Question:
I've tried a variety of the 'layoutMargins' code bits and it still doesn't seem to have any effect to fix this weirdness.
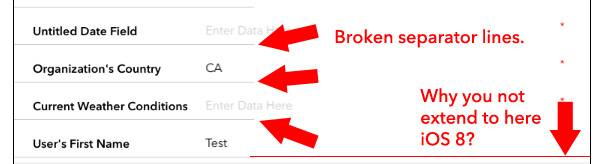
Answer: My subclassed 'UITableViewCell' was missing '[super layoutSubviews]'. (oops)
'''
- (void)layoutSubviews
{
[super layoutSubviews]; // <-- important!
...
'''